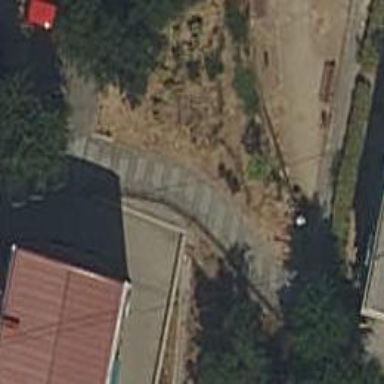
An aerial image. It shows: Set of steps on the road.